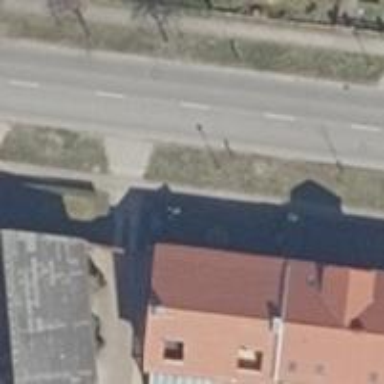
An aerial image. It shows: Sidewalk.